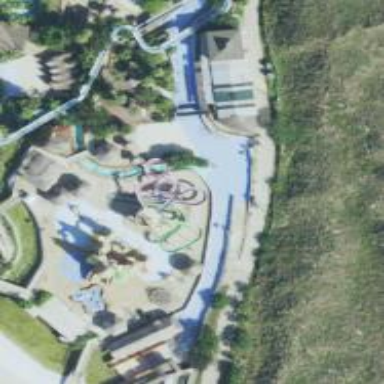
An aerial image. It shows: Water slide attraction.